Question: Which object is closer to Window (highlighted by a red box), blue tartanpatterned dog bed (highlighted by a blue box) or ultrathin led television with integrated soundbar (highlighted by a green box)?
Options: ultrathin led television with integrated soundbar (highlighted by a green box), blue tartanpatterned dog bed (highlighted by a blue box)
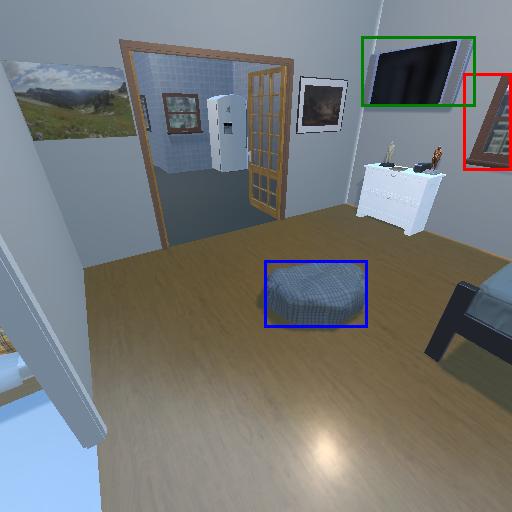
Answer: ultrathin led television with integrated soundbar (highlighted by a green box)